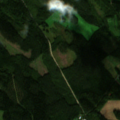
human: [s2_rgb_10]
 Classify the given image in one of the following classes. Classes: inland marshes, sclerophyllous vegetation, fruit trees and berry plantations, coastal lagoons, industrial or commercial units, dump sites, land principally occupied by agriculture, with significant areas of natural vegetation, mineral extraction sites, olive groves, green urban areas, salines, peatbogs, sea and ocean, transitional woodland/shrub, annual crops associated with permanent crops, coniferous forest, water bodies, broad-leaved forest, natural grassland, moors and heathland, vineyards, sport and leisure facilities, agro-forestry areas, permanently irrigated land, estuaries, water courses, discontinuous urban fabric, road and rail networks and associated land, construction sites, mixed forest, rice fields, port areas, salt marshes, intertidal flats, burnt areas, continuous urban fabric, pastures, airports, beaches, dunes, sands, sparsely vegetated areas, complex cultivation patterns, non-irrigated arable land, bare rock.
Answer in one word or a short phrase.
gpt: land principally occupied by agriculture, with significant areas of natural vegetation, coniferous forest, mixed forest, transitional woodland/shrub